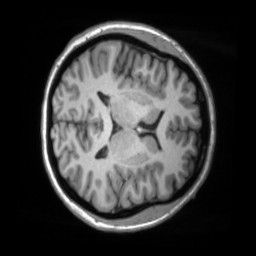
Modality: T1w
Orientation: axial
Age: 48
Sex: female
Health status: ill
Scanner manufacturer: siemens
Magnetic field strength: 3 T
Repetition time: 2.2 s
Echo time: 0.00157 s